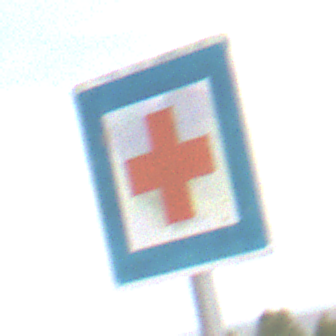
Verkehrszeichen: ErsteHilfe
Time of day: Midday
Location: Outdoor (Nature)
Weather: PartlyCloudy
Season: NotSpecified
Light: Natural